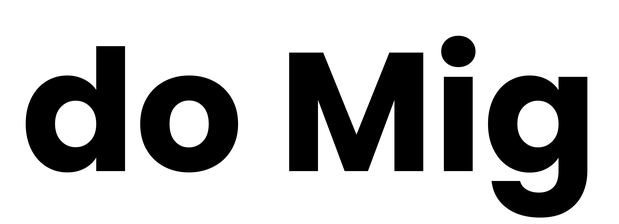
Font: Poppins-Bold